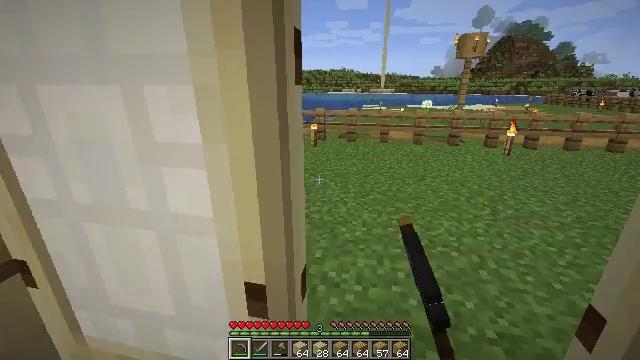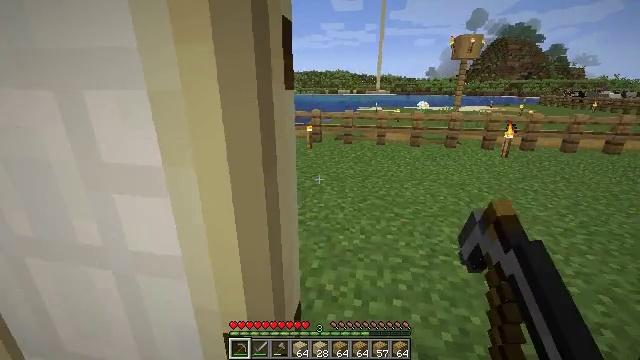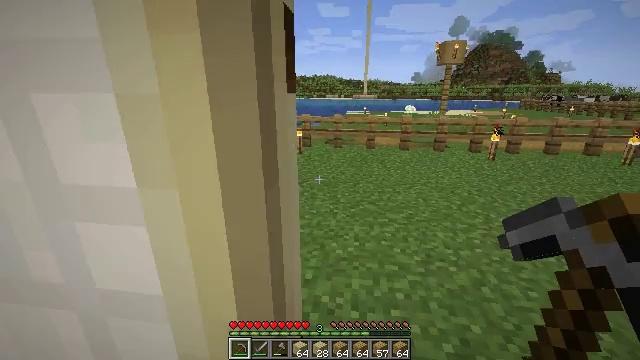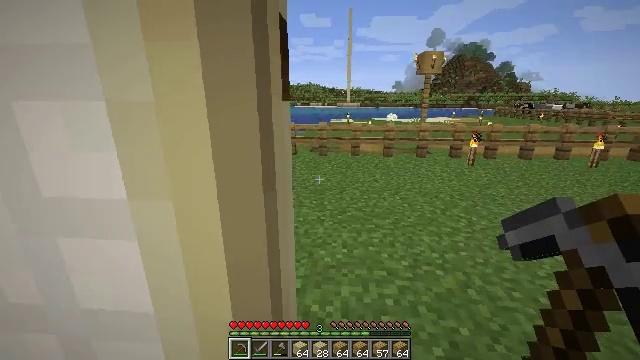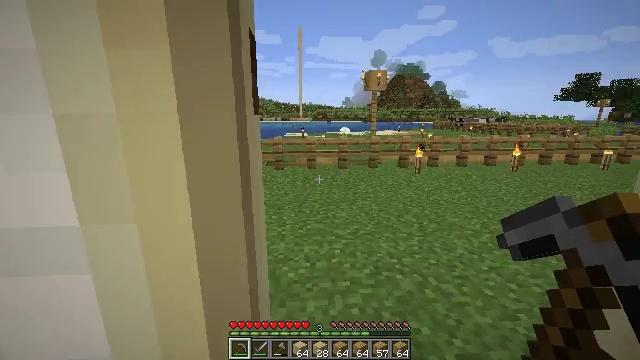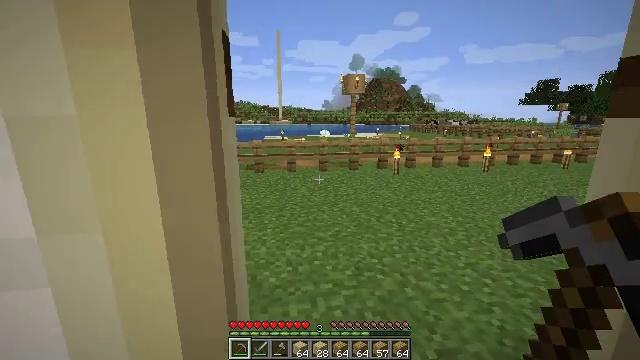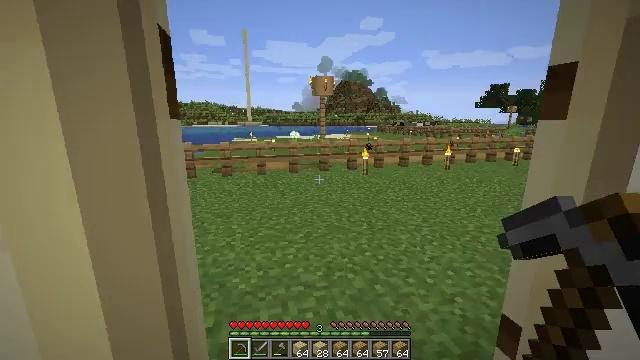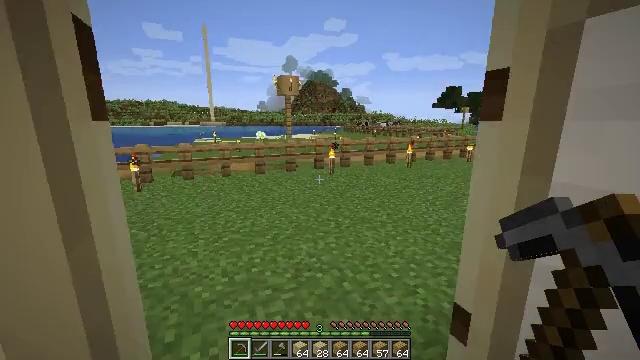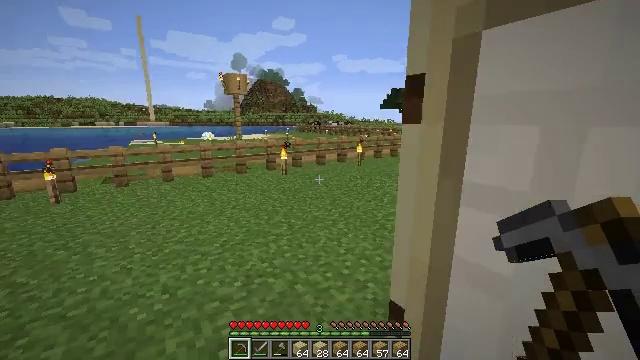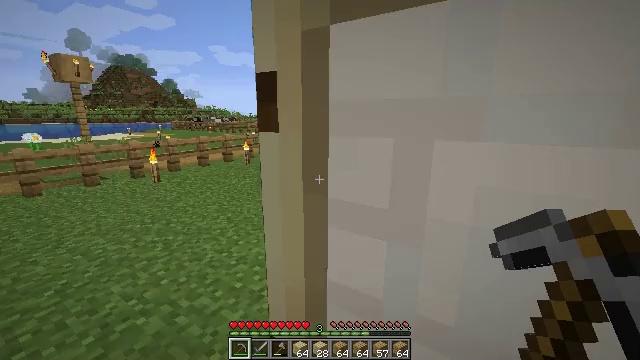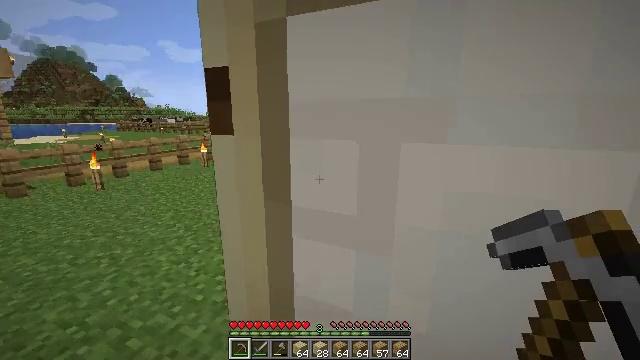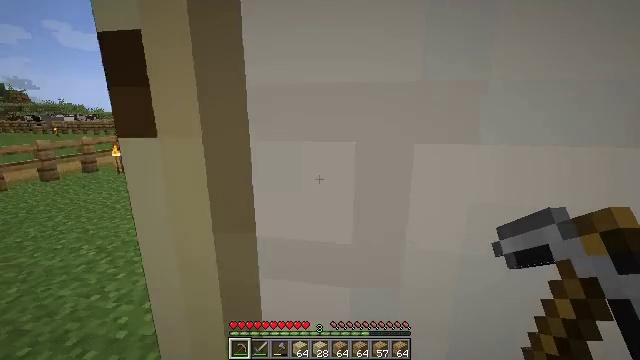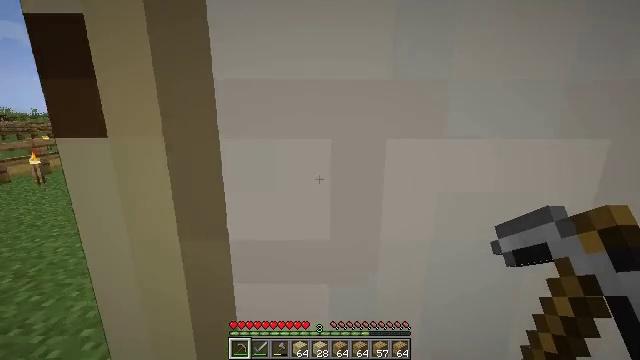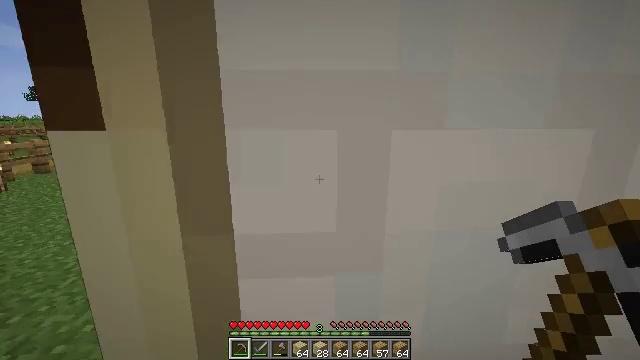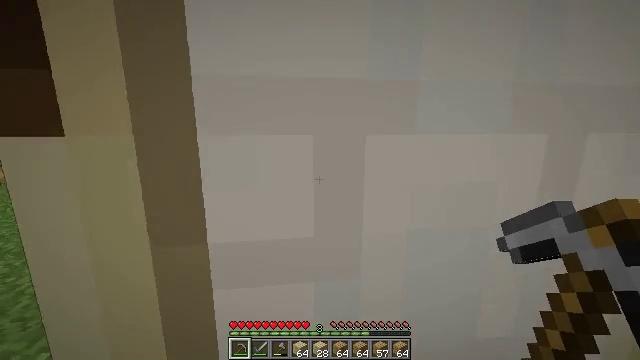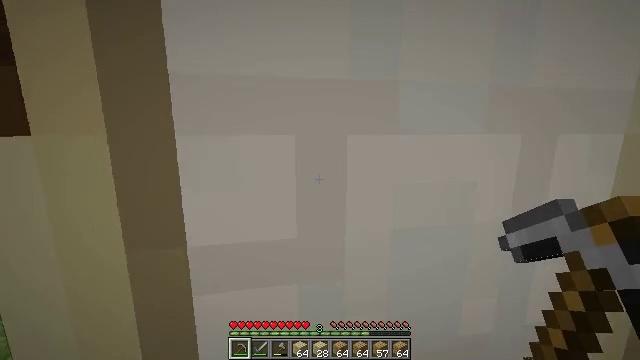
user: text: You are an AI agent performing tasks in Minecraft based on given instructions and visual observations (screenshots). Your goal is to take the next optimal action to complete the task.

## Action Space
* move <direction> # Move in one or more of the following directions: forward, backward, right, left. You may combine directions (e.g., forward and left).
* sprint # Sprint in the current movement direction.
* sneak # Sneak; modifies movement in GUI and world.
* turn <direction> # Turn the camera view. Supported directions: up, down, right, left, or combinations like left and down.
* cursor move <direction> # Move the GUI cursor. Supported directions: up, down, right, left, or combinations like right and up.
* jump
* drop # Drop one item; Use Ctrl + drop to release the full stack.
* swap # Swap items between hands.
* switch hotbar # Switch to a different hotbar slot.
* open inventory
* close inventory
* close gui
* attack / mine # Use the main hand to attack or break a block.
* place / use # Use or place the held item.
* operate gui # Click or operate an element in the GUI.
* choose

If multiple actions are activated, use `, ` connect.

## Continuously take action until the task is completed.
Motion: motion action
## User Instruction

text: Attack the white bed to collect it.
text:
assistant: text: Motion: move forward
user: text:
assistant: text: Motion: move forward, turn right
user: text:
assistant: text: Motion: move forward, turn right and up
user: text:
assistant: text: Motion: move forward, turn right and up
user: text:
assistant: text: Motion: move forward, turn right
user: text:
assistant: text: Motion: move forward, turn right
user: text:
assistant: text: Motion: move forward, turn right
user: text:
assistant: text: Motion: move forward, turn right
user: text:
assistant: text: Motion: move forward, turn right
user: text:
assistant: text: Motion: move forward, turn right
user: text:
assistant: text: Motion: move forward, turn right
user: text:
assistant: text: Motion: move forward, turn right
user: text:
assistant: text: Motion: move forward, turn right
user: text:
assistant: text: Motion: move forward, turn right and up
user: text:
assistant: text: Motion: turn right
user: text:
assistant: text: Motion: no_op
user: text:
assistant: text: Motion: no_op
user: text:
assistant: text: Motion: no_op
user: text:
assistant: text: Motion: no_op
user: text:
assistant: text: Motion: turn left and down
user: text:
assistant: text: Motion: turn left
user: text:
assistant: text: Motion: turn left and up
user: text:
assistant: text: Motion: move forward, turn left and up
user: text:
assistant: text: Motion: move forward, turn left
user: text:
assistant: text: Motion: move forward
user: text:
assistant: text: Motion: move forward
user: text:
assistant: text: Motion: move forward, turn right
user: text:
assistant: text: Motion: move forward, turn right
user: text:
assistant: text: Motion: move forward, turn right and down
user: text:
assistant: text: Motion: move forward, turn right